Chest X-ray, PA view. Patient: 50 years old, sex M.
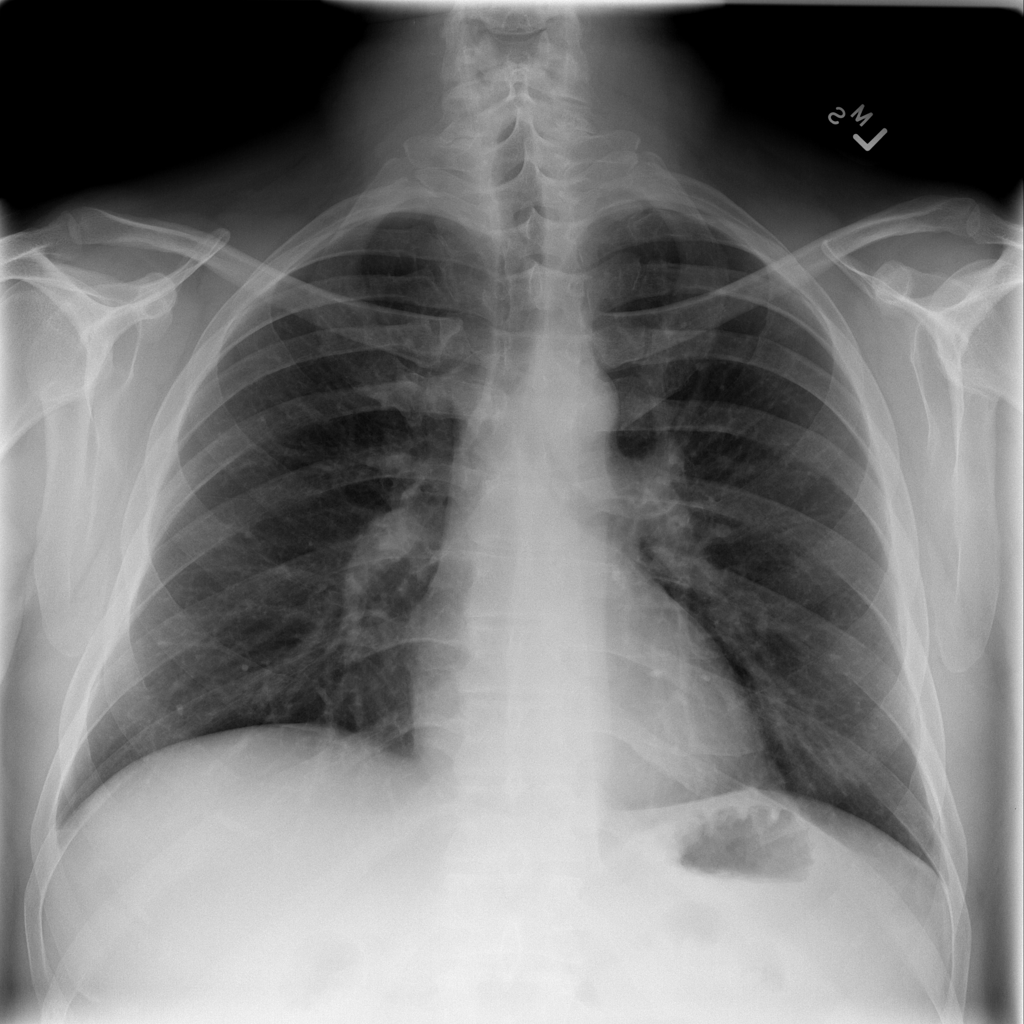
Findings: No Finding